Interaction volume radius: 10 \u00c5
Interaction volume height: 25 \u00c5
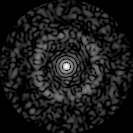
Disorder parameter: 0.8341